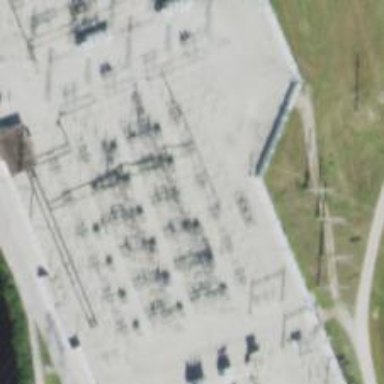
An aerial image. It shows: Switch for power supply.